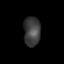
Tissue: lung
Cell type: T cells
Senescence score: 0.1986
Nuclear area (px): 482
Mean DAPI intensity: 61.95